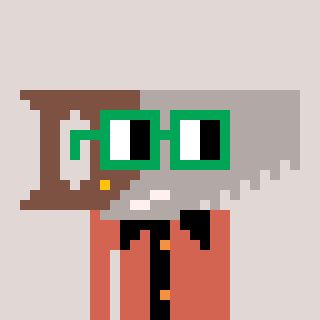
a pixel art character with square green glasses, a saw-shaped head and a peachy-colored body on a warm background